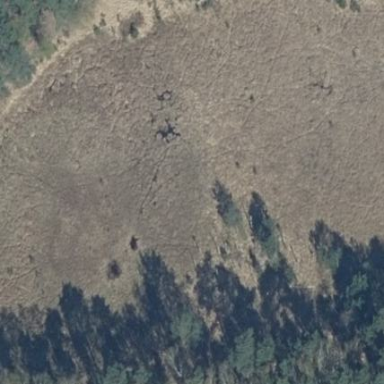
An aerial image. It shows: Area covered in scrub vegetation.